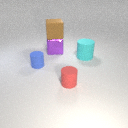
large cyan rubber cylinder to the right of small red rubber cylinder